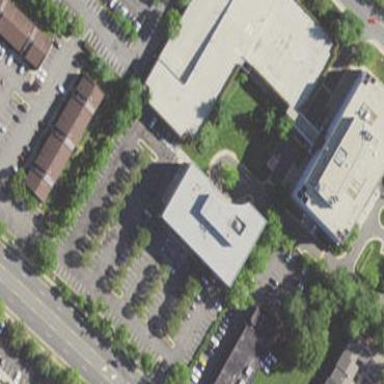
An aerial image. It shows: Office building.